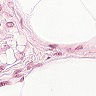
Metastatic tissue present: no